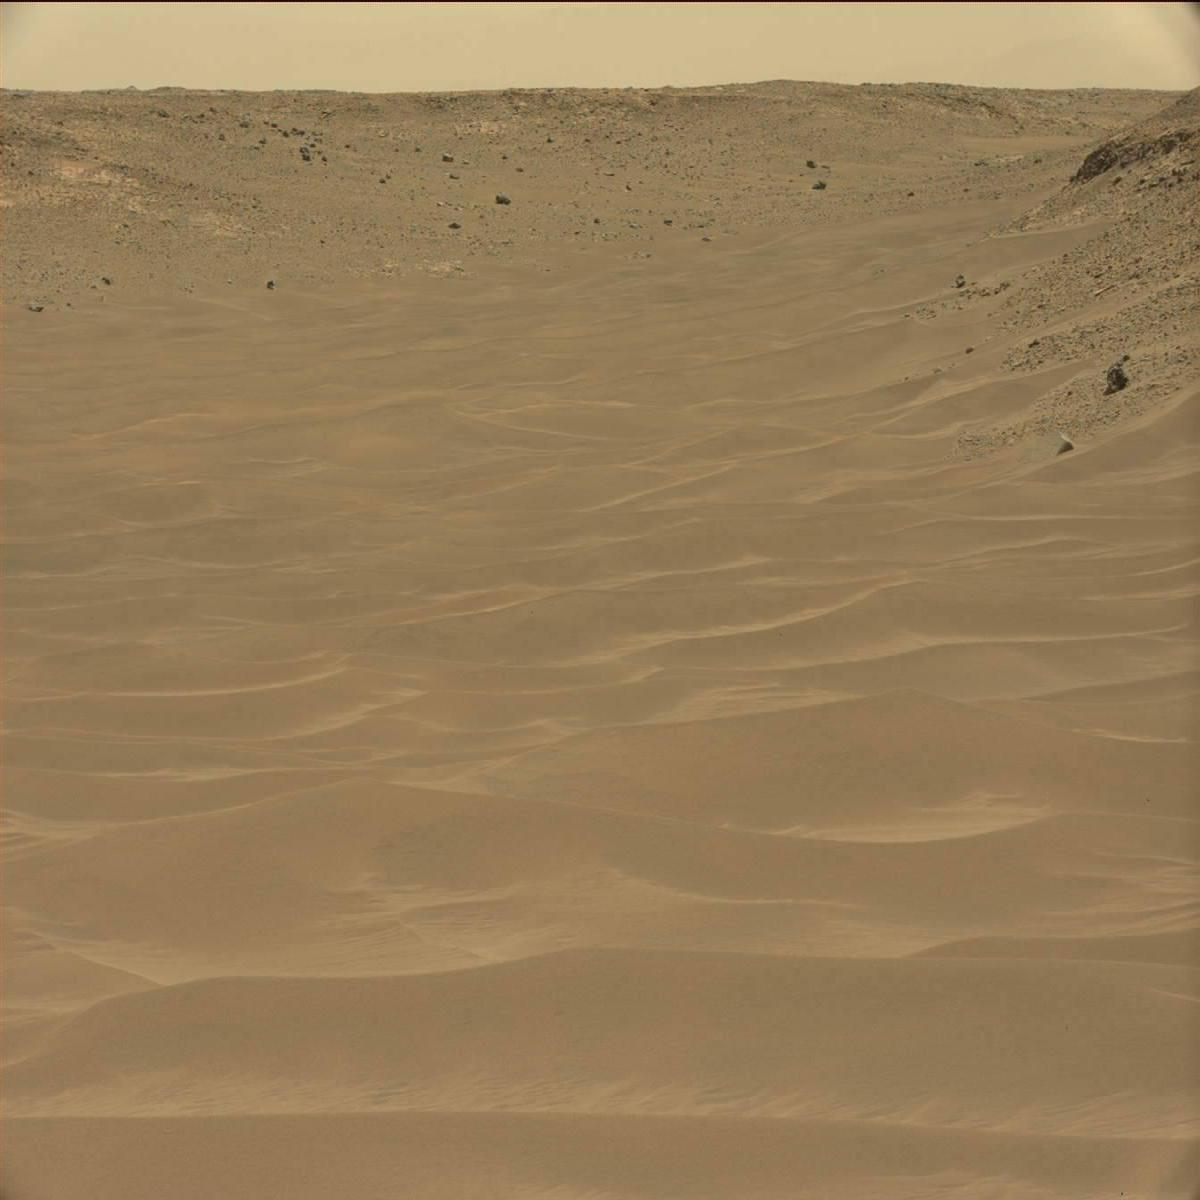
Terrain classes present: Bedrock, Ridge, Sand / Soil